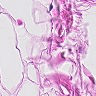
Metastatic tissue present: no